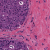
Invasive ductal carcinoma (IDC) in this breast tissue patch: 0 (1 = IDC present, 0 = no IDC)